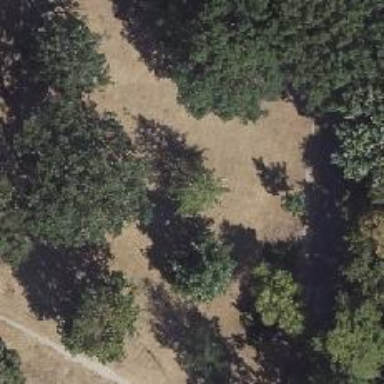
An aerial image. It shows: Deciduous broadleaved tree in park.